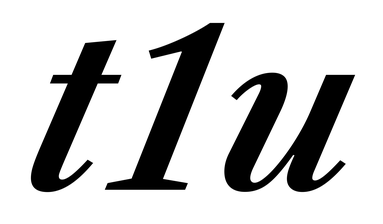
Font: LibreCaslonText-Italic_SemiBold_Italic